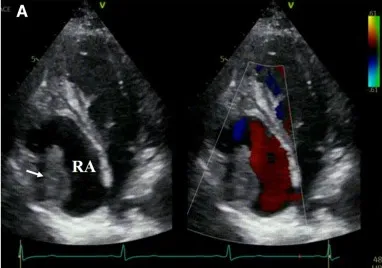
Depicts the right atrium in transthoracic echocardiography with the annotation that RA represents the right atrium. In (A) an echogenic mass is visualized within the right atrium (indicated by arrows), while color Doppler flow imaging reveals no blood flow signal within the mass.
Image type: radiology (ultrasound)